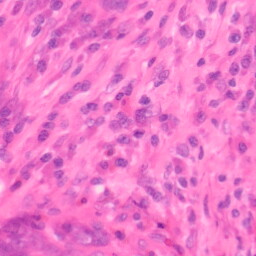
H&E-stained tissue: Colon